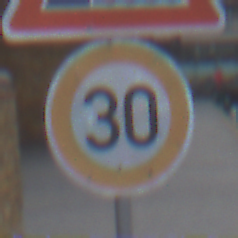
Verkehrszeichen: Geschwindigkeit30
Zusatzzeichen oben: Ufer
Umgebung: Outdoor, Urban
Tageszeit: MorningAfternoon
Wetter: Overcast
Licht: Natural
Jahreszeit: NotSpecified
Kontrast: LowContrast